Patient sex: M
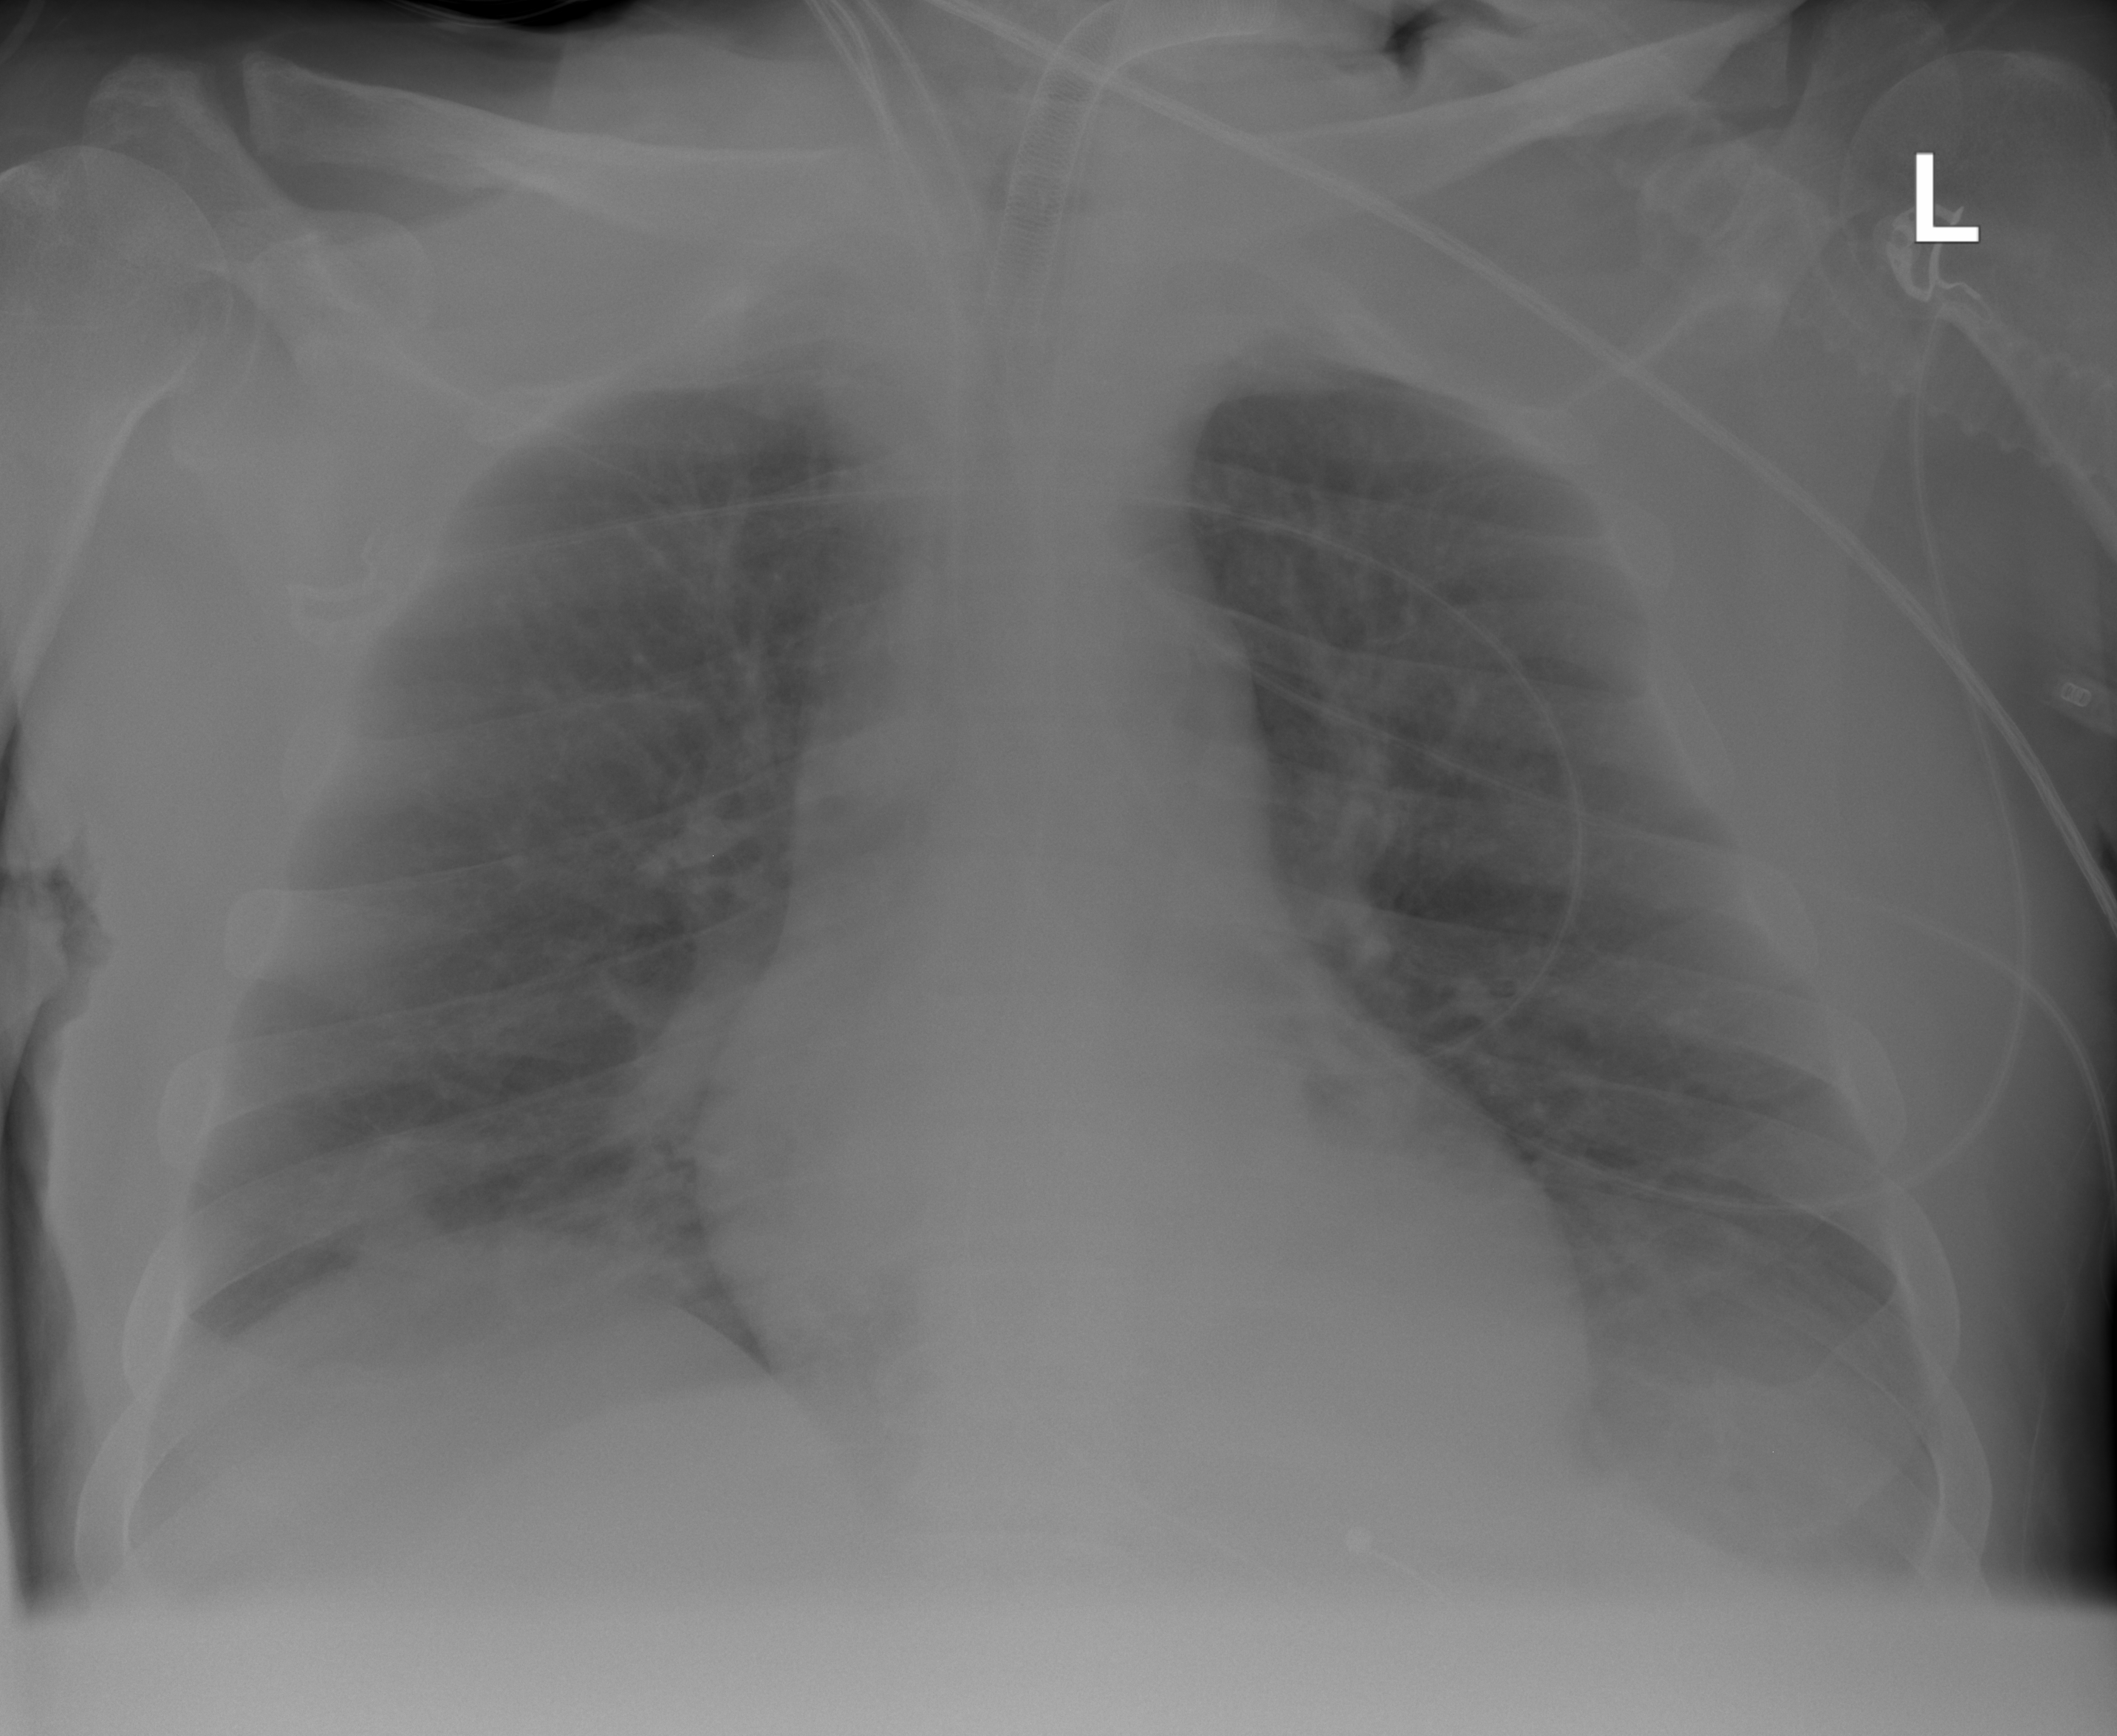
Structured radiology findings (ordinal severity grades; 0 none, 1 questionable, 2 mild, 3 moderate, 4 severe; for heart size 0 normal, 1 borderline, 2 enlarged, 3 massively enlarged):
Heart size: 0
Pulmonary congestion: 1
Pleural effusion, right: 1
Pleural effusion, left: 2
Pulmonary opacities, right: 1
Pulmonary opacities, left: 1
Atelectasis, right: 2
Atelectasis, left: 0